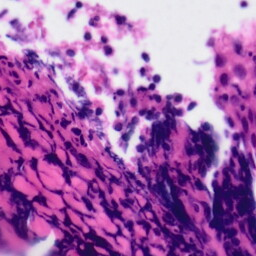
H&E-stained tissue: Tonsil